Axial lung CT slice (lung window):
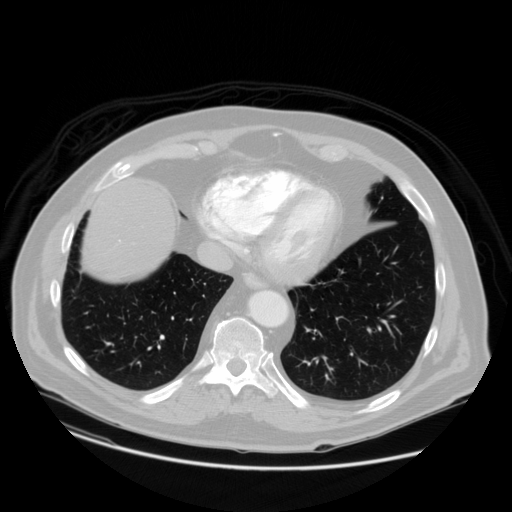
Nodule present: no